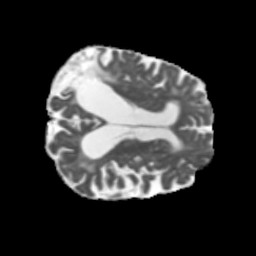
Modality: MD
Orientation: axial
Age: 66
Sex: female
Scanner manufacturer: siemens
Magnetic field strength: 3 T
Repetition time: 5.47 s
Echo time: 0.0854 s